Interaction volume radius: 10 \u00c5
Interaction volume height: 10 \u00c5
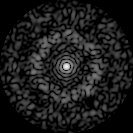
Disorder parameter: 0.8716